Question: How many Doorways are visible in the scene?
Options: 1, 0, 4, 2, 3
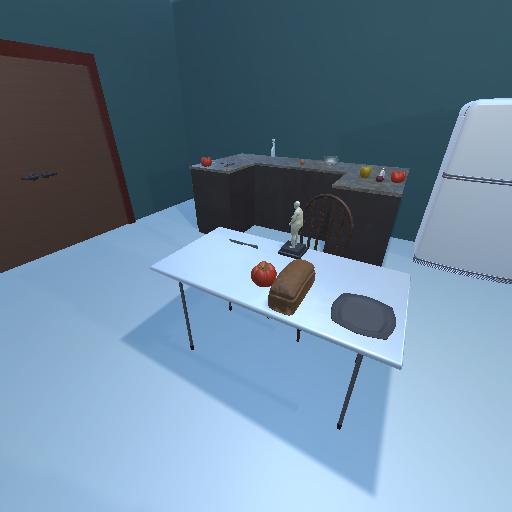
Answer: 1